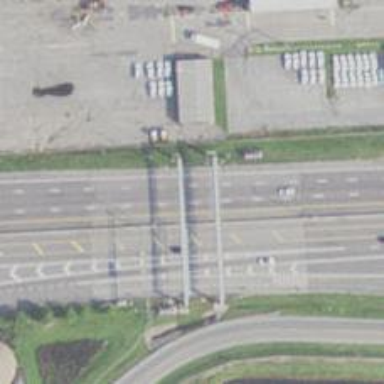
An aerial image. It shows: Toll gantry on the road.